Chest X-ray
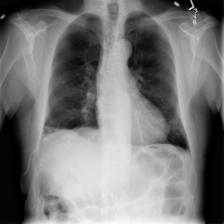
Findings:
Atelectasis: positive
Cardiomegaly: negative
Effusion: negative
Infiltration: negative
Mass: negative
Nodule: negative
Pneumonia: negative
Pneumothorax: negative
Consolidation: negative
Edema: negative
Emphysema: negative
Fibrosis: negative
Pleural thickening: negative
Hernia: negative